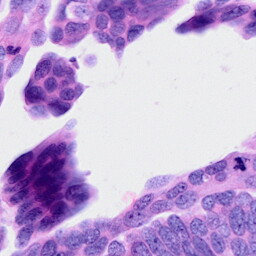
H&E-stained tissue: Ovarian